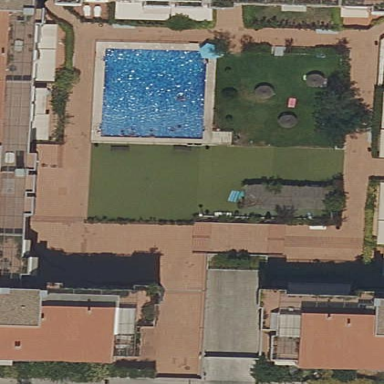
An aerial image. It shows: View of apartment building.